Aerial crown-view tile of a tropical tree (Barro Colorado Island, Panama), acquired 20250616:
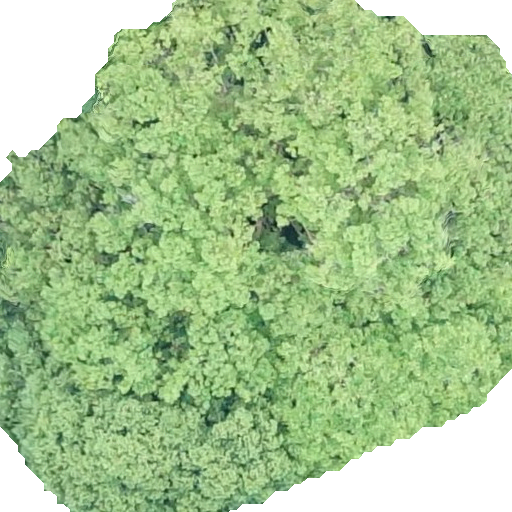
Species: Terminalia oblonga
GBIF accepted scientific name: Terminalia oblonga
Crown area: 340.511 m²